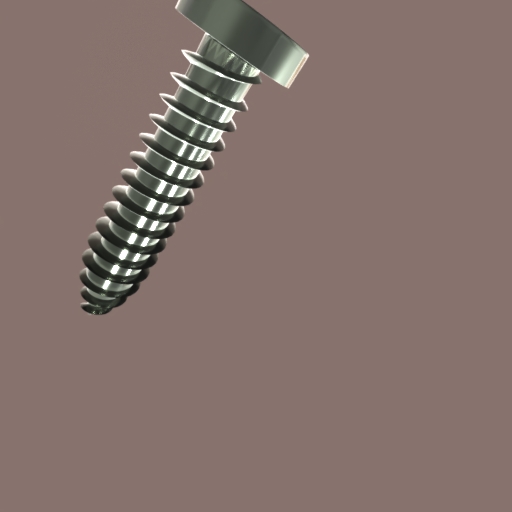
Label: screw